Question: I have the following procedure that creates a button for each item on my database:
'''
Public Sub AddButtons()
'Procedure creates a button for each category
'stored in the database and adds them to the
'main panel
Dim ta As New ContactsAndInventoryDataSetTableAdapters.PRODUCT_CATEGORYTableAdapter
Dim dt As DataTable = ta.GetData
For Each row As DataRow In dt.Rows
Dim btn As New btnCategoryTabs()
btn.lblCategoryName.Name = DirectCast(row("Category_Name"), String)
btn.lblCategoryName.Text = btn.lblCategoryName.Name
btn.lblCategoryID.Text = CStr(row("Category_ID"))
Using STREAM As New MemoryStream(DirectCast(row("image"), Byte()))
btn.picPCategoryPicture.Image = Image.FromStream(STREAM)
End Using
'Add categories to the Panel
frmManageStore.flpMainPanel.Controls.Add(btn)
Next
End Sub
'''
That works well, however, every time user clicks the button my panel duplicates my items since the procedure runs again. To prevent that I wrote the following:
'''
Public Sub removeButtons()
'This procedure is used to remove buttons from the panel
'after each category is clicked--
Dim btnList As List(Of btnCategoryTabs) = frmManageStore.flpMainPanel.Controls.OfType(Of btnCategoryTabs).ToList()
'Remove these Buttons
For Each btn As btnCategoryTabs In btnList
btn.Dispose()
Next
End Sub
'''
My click on the button event is a follows:
'''
Private Sub btnCategories_Click(sender As Object, e As EventArgs) Handles btnCategories.Click
PublicSubs.removeButtons()
PublicSubs.addCategories()
End Sub
'''
<URL>' does not run.

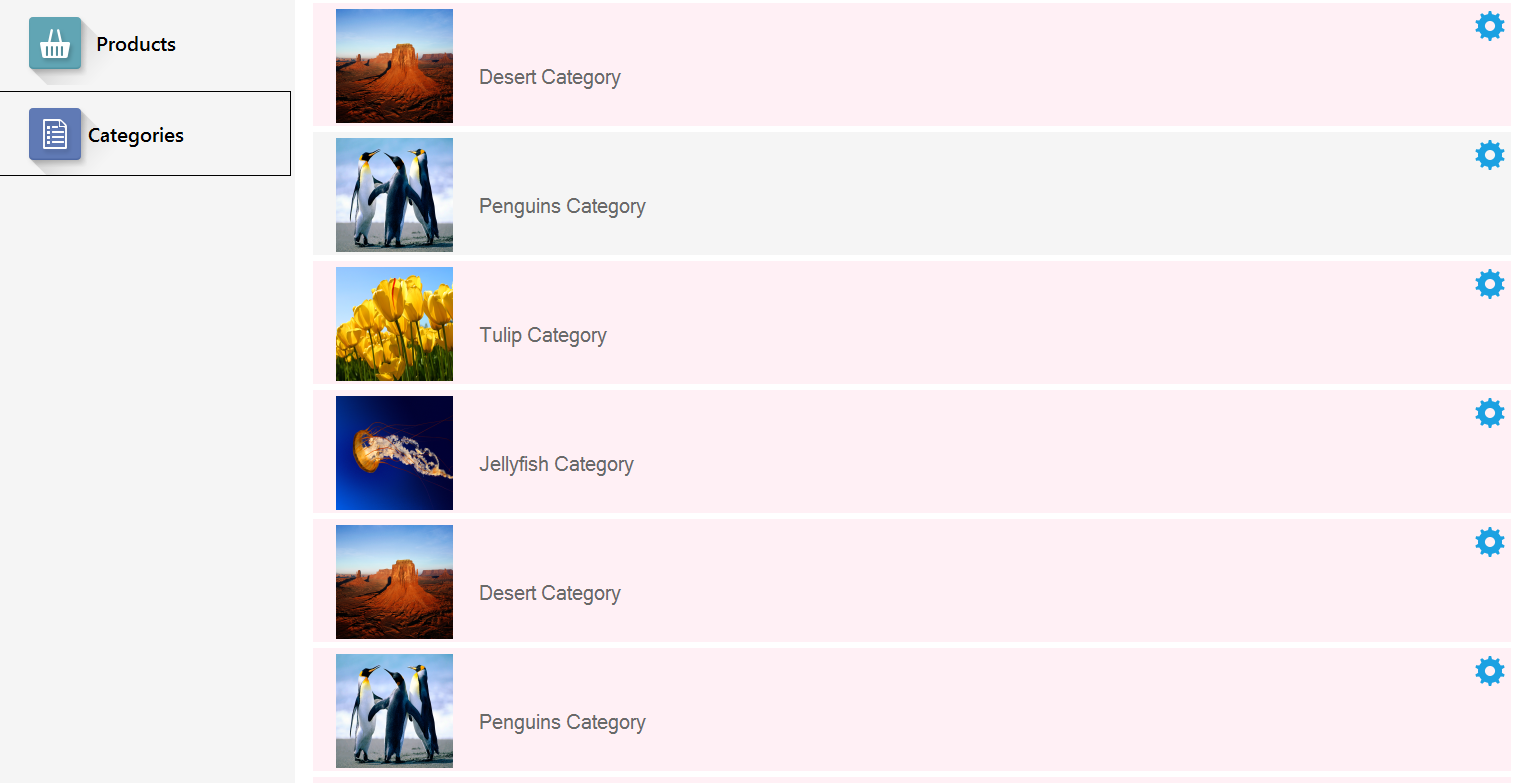
Answer: Simply call 'frmManageStore.flpMainPanel.Controls.Clear()' in order to remove all the buttons from the panel.
Note that 'btn.Dispose()' indeed removes the button from the 'Controls' collection; however this is not obvious and can be considered of being a <URL> of the 'Dispose' method. Therefore preferably remove the button explicitly. This makes your intention clearer.